Aerial crown-view tile of a tropical tree (Barro Colorado Island, Panama), acquired 20240813:
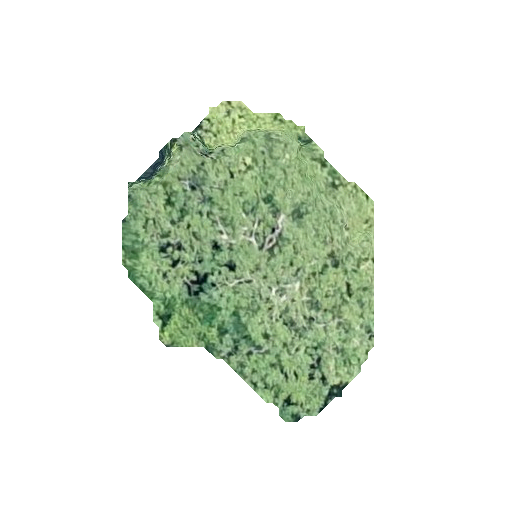
Species: Astronium graveolens
GBIF accepted scientific name: Astronium graveolens
Crown area: 84.552 m²